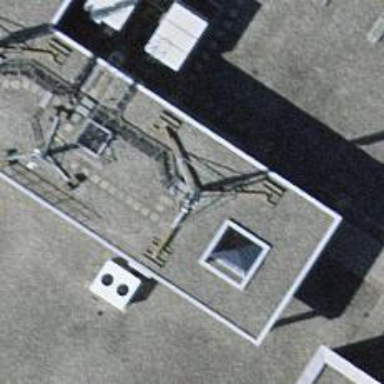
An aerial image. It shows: Man-made mast used for communication purposes.